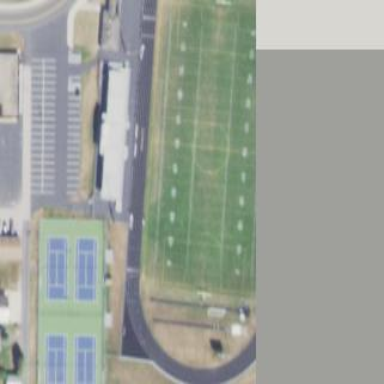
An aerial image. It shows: American football pitch.